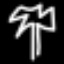
Label: palm tree